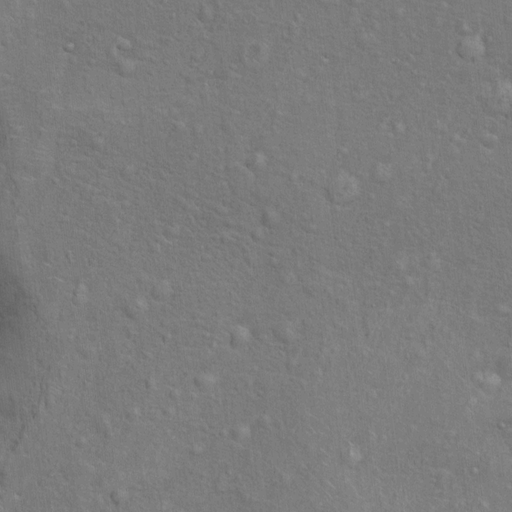
Objects detected: cone, cone